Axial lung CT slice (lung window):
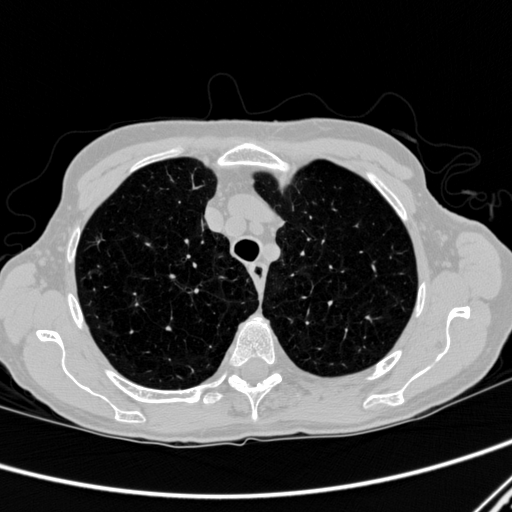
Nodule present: no